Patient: sex F, age 37
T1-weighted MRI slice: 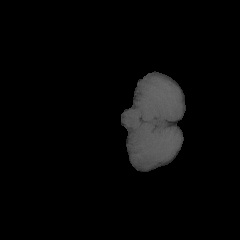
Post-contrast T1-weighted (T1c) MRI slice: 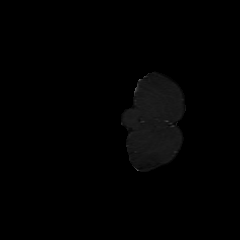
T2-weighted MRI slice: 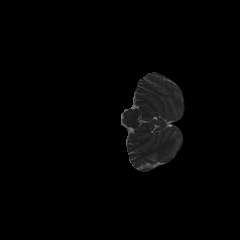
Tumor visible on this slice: no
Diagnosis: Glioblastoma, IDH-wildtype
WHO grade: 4